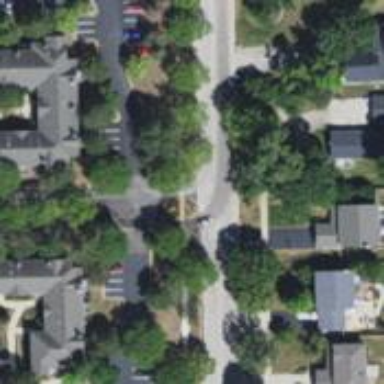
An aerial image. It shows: Footway that serves as traffic island.